Question: Count the number of objects in the diagram.
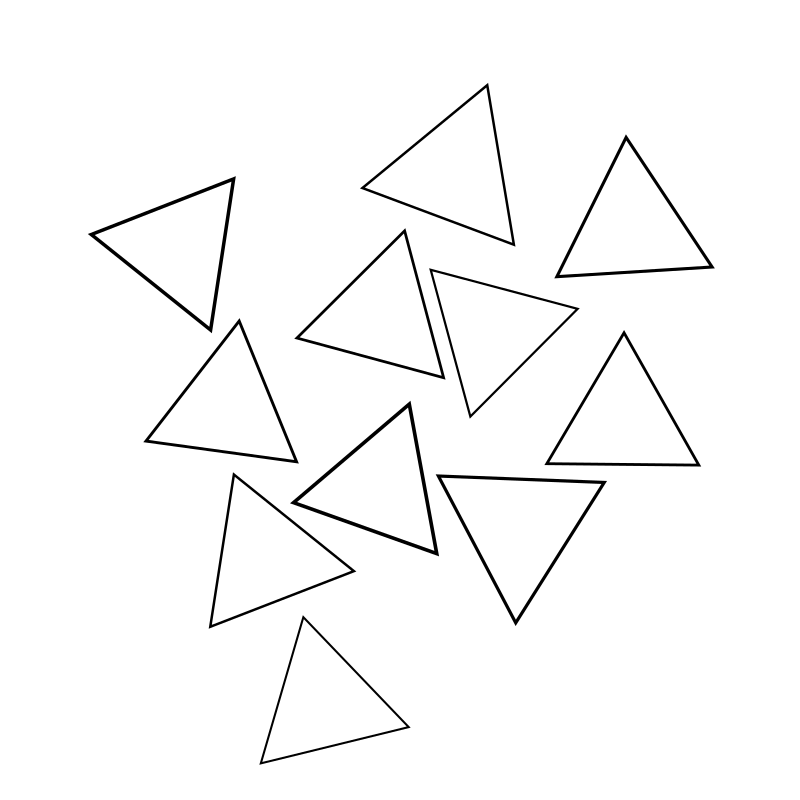
Answer: 11